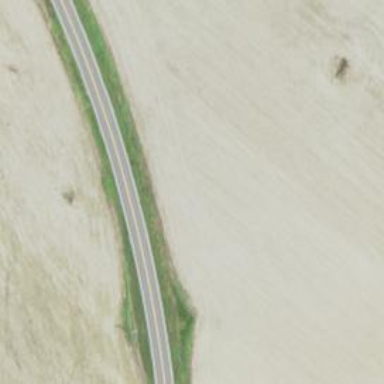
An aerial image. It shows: Tertiary road.